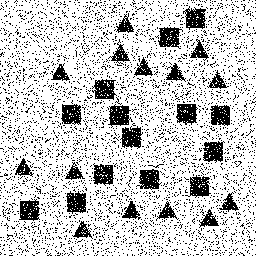
Squares: 14
Triangles: 14
Stars: 0
Total shapes: 28